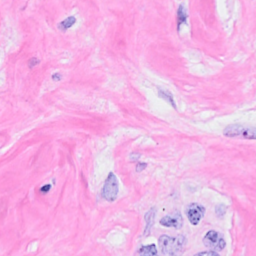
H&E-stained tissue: Breast